Field crop: tomato
Growth stage: 1
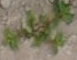
Species: portulaca